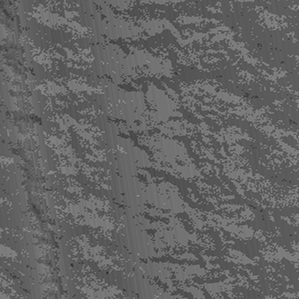
Label: frost